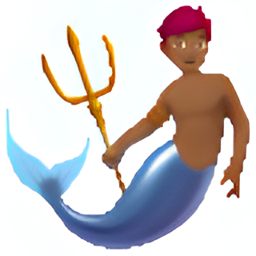
Name: merman medium dark skin tone
Emoji: 🧜🏾‍♂️
Group: People & Body
Sub-group: person-fantasy